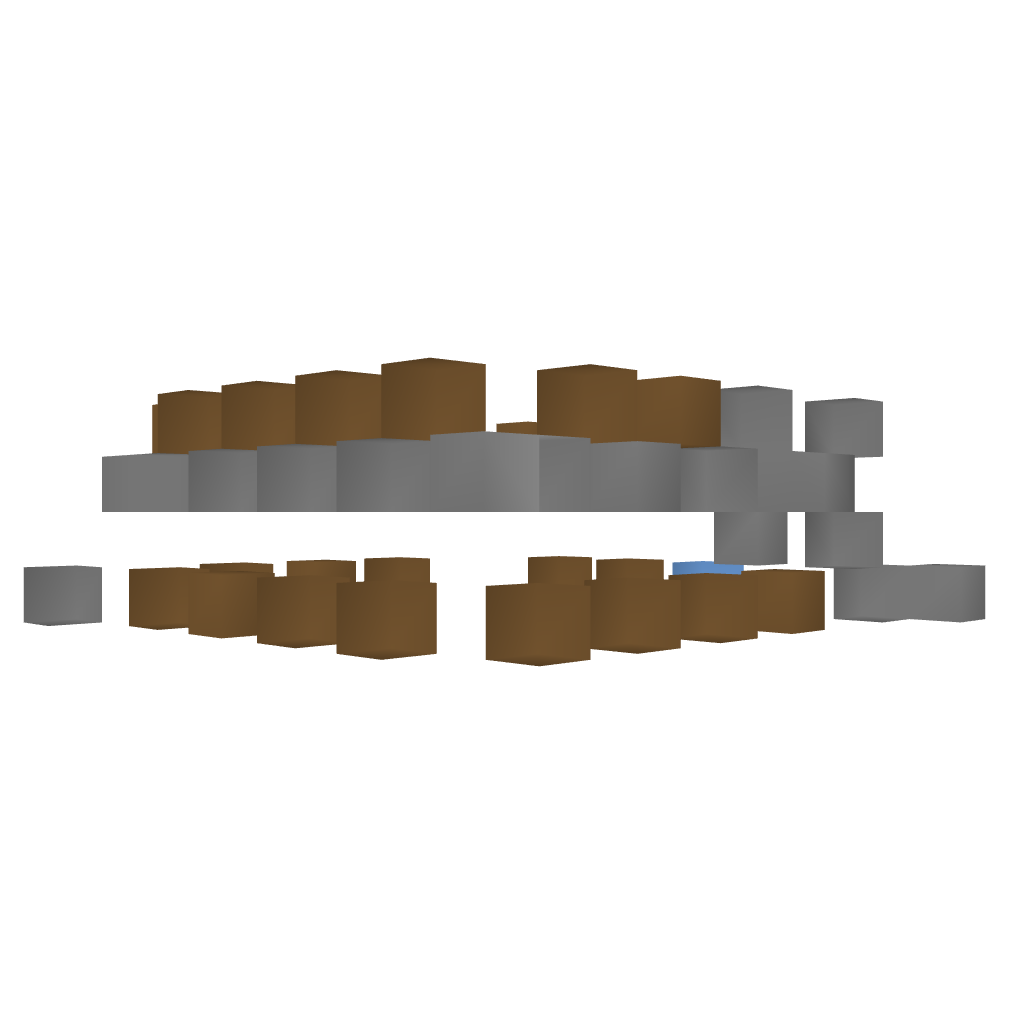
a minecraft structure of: Jingle Bells in Note Blocks bad low quality